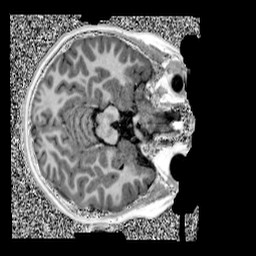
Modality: UNIT1
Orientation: axial
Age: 10
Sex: female
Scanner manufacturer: siemens
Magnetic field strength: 3 T
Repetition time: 4 s
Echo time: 0.00299 s